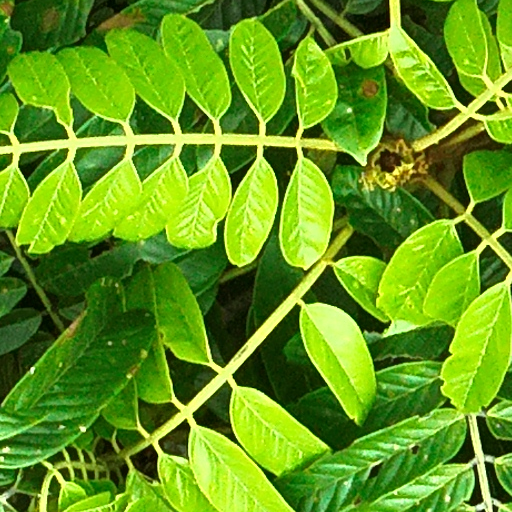
Species: Tachigali panamensis
GBIF accepted scientific name: Tachigali panamensis
Crown area (m\u00b2): 226.063